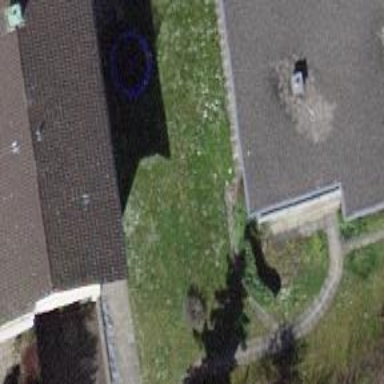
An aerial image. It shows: Residential building.